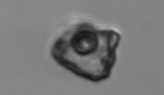
Label: Delphineis